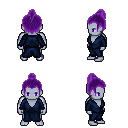
a pixel art fantasy rpg character, male body template, dark elf, purple skin, blue robe, gold greaves, purple short topknot hairstyle, four views (front, back, left, right), 2x2 character sprite sheet, small pixel art, hard edges, no anti-aliasing